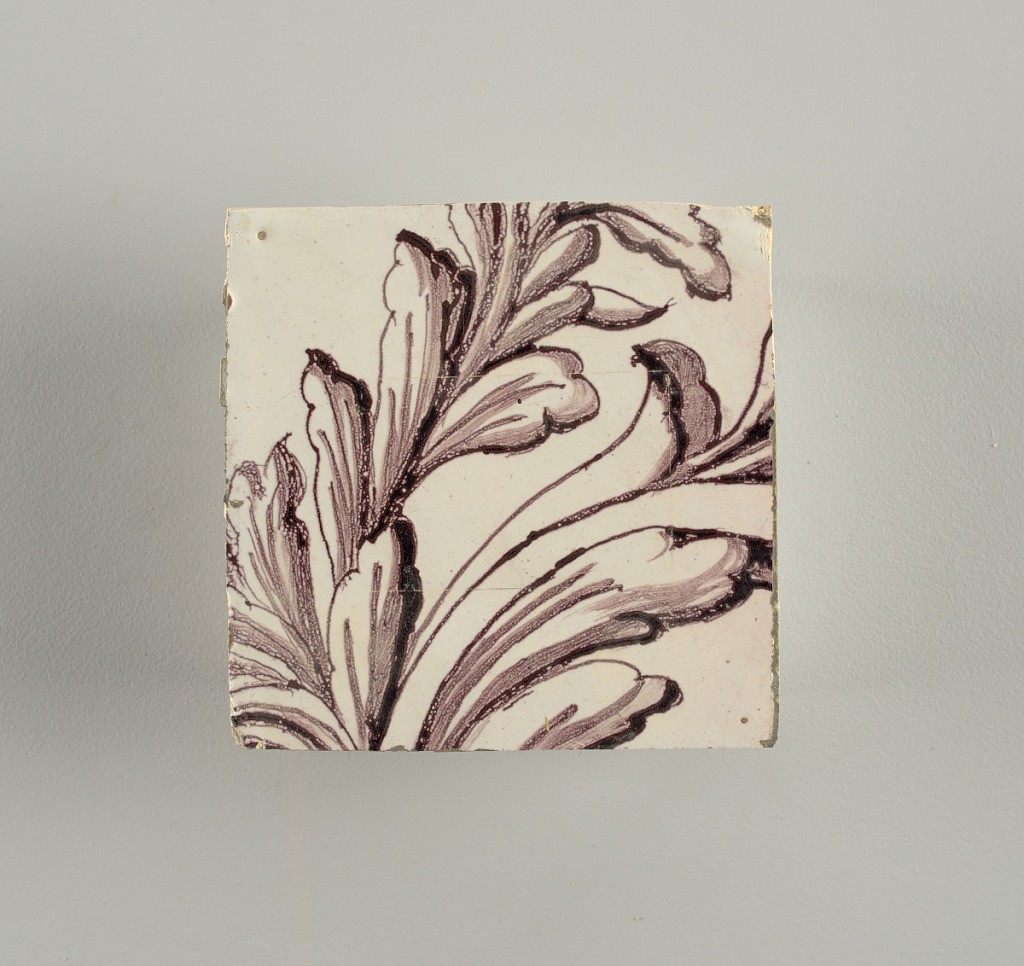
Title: Wall facing
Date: ca. 1725
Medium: Tin-glazed earthenware, underglaze
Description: Horizontal rectangle.  Thirty-seven tiles wide and twenty-one high with opening for door or window nineteen and one-half tiles high and twelve wide.  To left and right of opening, centered canopy above. Left, woman representing Hope, right, a sculputure urn.  Centered above opening, a mascaron.  Arabesque design of foliage.